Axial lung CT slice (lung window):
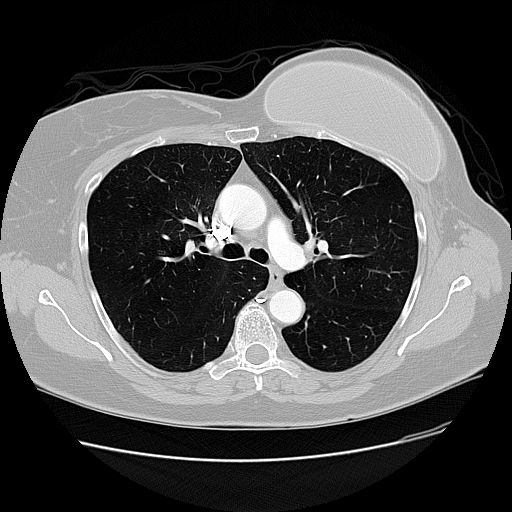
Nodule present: no